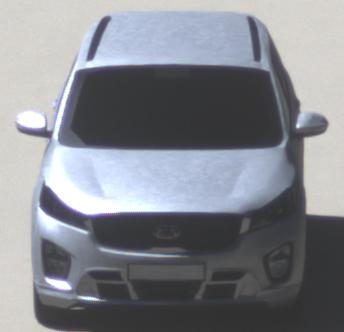
Make: KIA
Model: Sorento 2.2 CRDi
Detailed model: Sorento (UM)
Model produced from: 2015/03
Model produced until: 2017/10
Doors: 5
Color: white
Road condition: dry road
Daytime: midday
Contrast: high contrast